Question: I am using Chrome browser. I have a fully transparent '.png' image for logo, but there seems to be a problem:

You need to look quite a second time but as you can see the image has a lighter tint than the background. I create the background with CSS:
'''
background: #e1e2e4;
background: -webkit-gradient(linear, left top,
left bottom, from(#e1e2e4), to(#8f9094));
background: -moz-linear-gradient(top, #e1e2e4, #8f9094);
filter: progid:DXImageTransform.Microsoft.gradient
(startColorstr='#e1e2e4', endColorstr='#8f9094');
background-repeat: no-repeat;
background-attachment: fixed;
'''
Any ideas why this happens? How can I solve this?
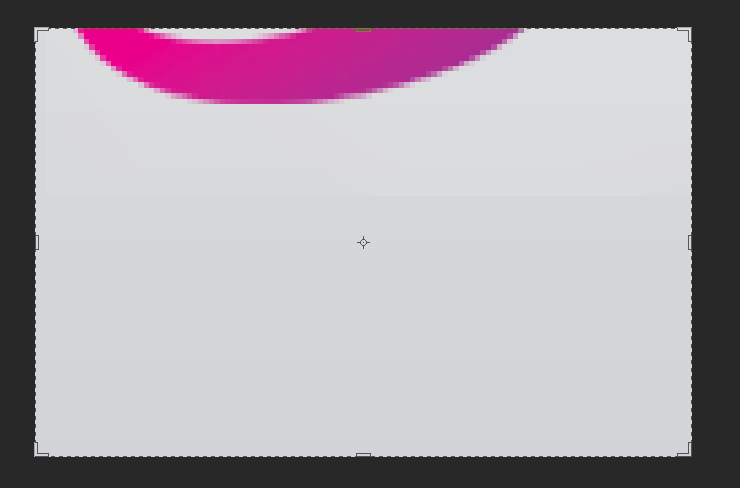
Answer: It has to do with color profiles and color correction. See <URL> for more detail.